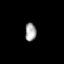
Tissue: prostate
Cell type: Endothelial cells
Senescence score: 0.7335
Nuclear area (px): 199
Mean DAPI intensity: 162.849